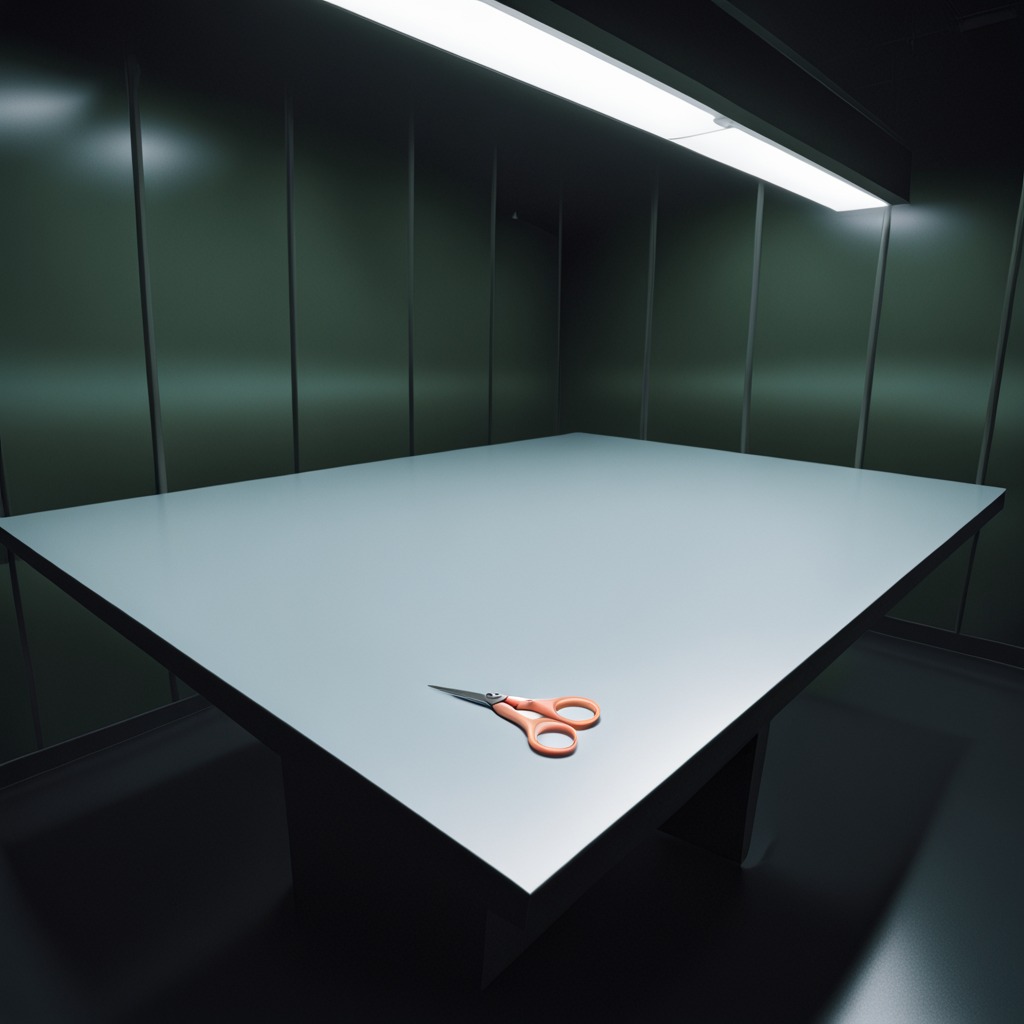
A scissor lying on a clean empty table in a railway signal maintenance room lit by harsh overhead fluorescents photorealistic surface textures crisp shadows high dynamic range